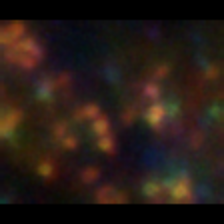
Taxon: Phaeocystis
Group: Other